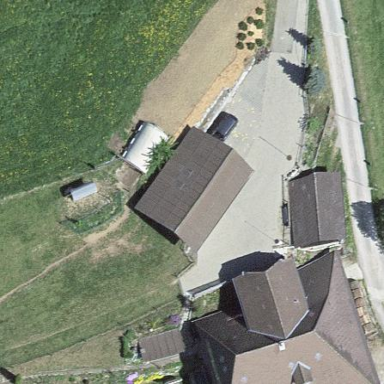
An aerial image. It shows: Rural barn.